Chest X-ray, PA view. Patient: 47 years old, sex F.
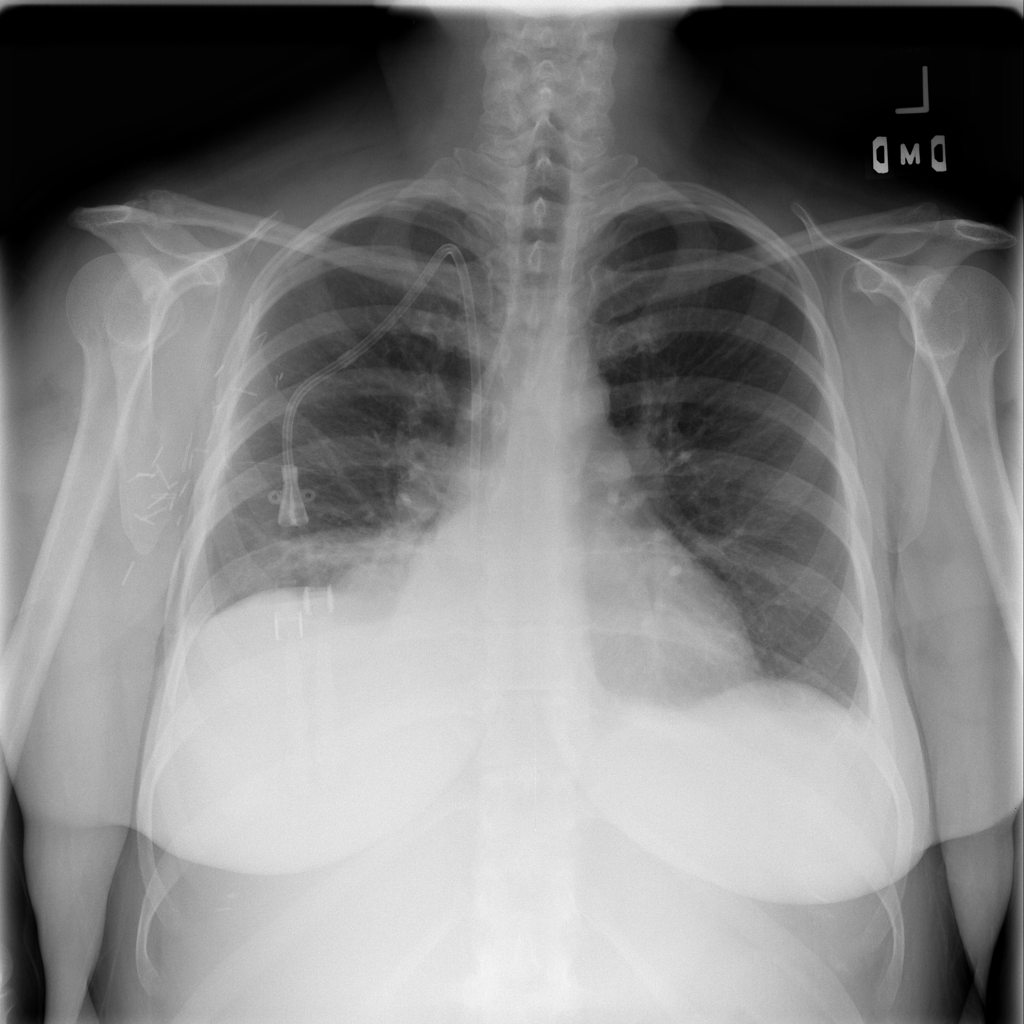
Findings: Atelectasis, Effusion, Infiltration